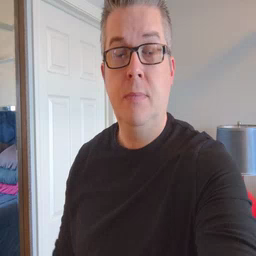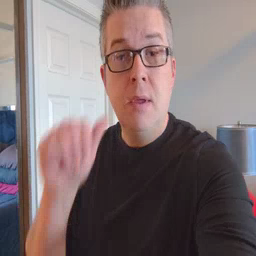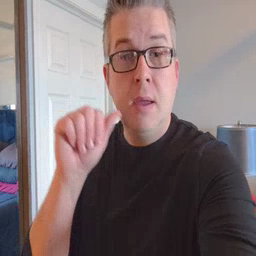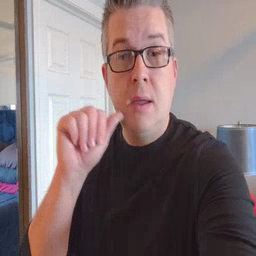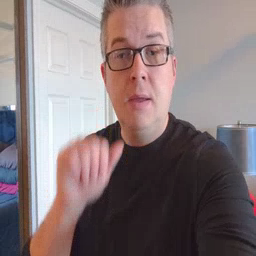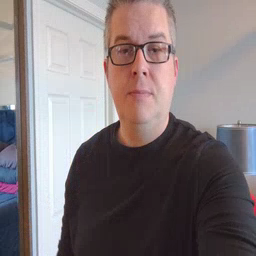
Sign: aunt